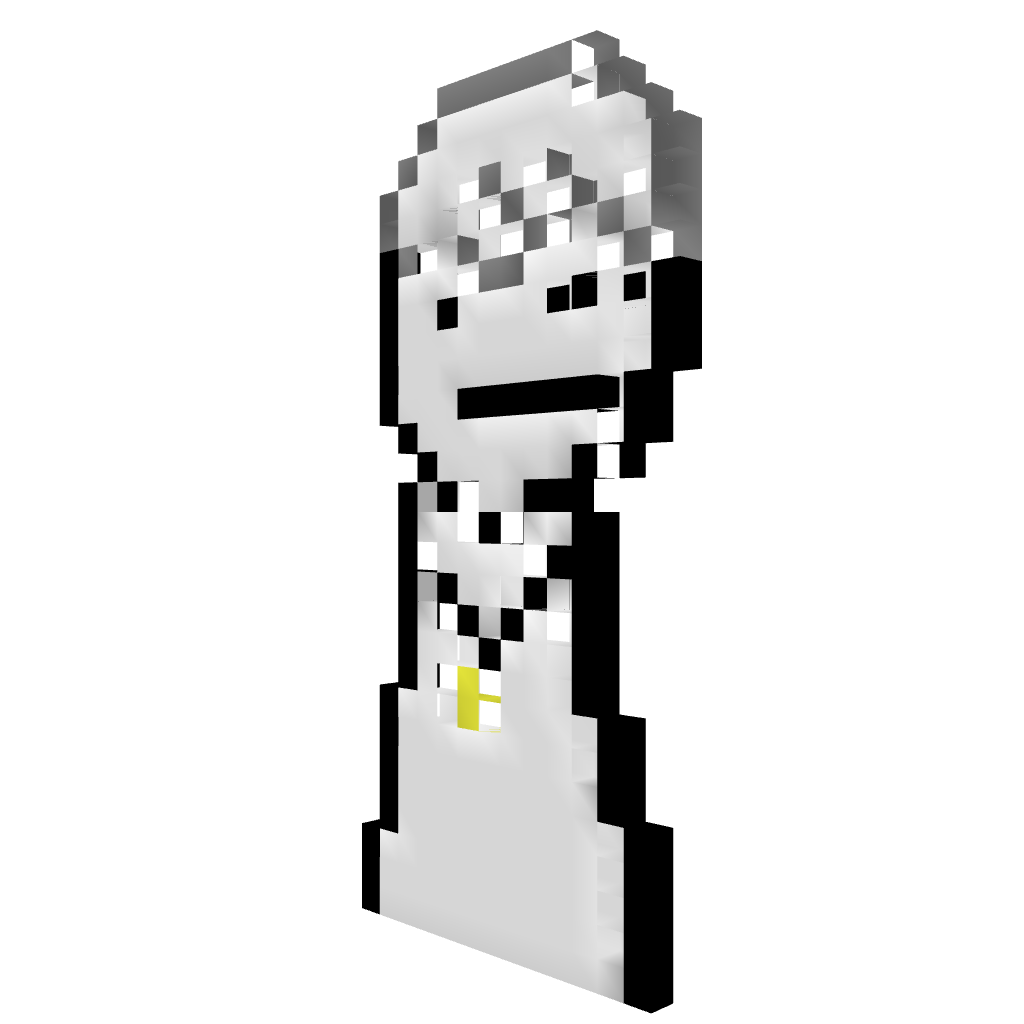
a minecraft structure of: i like trains cool bad low quality